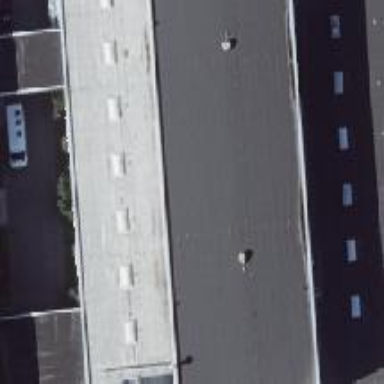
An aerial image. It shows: Office building.